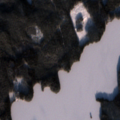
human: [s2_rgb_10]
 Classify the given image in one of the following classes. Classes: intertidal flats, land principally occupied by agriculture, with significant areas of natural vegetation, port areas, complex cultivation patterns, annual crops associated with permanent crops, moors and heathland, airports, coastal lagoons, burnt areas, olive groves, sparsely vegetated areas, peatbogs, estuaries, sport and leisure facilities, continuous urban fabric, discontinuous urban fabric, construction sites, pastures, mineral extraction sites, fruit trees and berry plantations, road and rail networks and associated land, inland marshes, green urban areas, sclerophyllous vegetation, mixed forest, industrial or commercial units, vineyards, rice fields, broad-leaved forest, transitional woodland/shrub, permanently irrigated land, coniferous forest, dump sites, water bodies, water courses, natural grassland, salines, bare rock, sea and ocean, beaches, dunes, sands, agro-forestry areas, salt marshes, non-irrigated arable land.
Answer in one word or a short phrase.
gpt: coniferous forest, water bodies